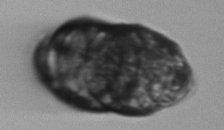
Label: Margalefidinium